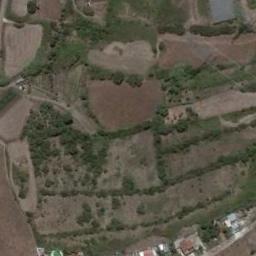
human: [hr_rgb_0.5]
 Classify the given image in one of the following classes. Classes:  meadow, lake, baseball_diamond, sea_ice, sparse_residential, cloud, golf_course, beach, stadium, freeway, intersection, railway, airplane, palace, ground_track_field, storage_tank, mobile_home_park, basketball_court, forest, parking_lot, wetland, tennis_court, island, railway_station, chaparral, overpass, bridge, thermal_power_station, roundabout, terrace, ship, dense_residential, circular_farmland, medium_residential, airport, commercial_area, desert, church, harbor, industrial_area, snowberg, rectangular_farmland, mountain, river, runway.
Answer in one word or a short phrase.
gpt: terrace